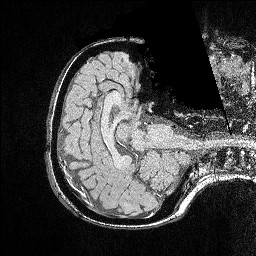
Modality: FLASH
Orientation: axial
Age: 23
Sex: female